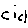
Label: circle